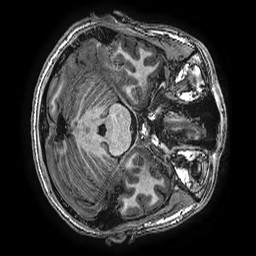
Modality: T1w
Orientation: axial
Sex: male
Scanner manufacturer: ge
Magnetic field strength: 3 T
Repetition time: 0.00766 s
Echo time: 0.003476 s